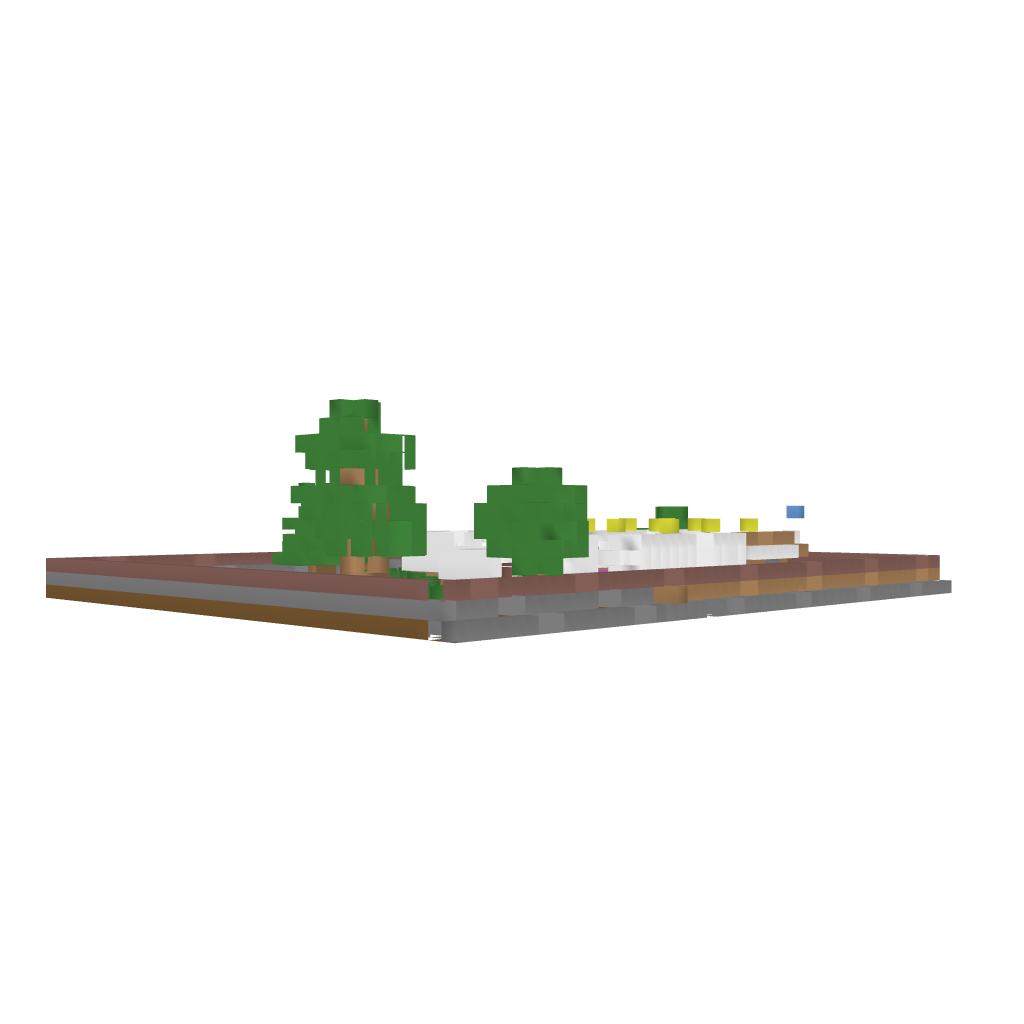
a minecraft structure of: modern home bad low quality